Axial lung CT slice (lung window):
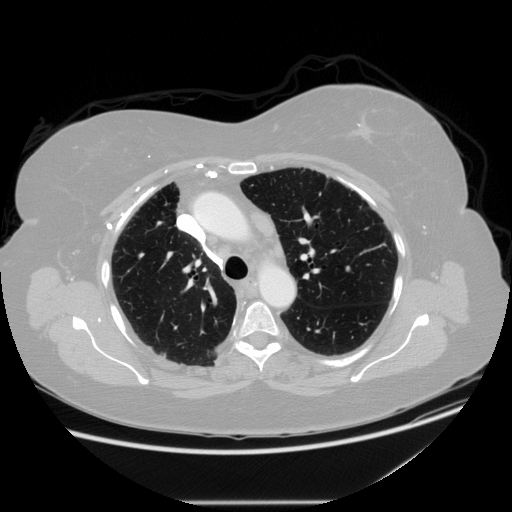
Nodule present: no